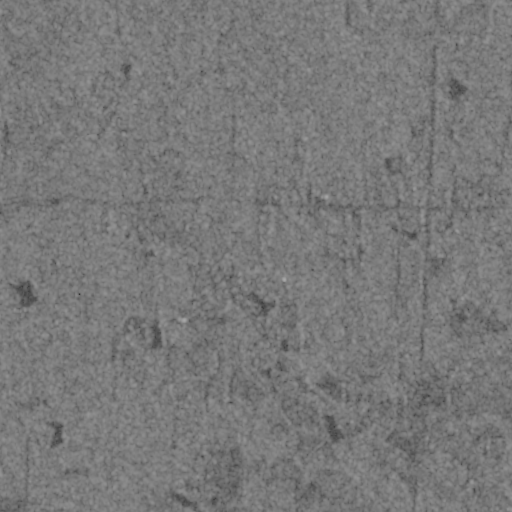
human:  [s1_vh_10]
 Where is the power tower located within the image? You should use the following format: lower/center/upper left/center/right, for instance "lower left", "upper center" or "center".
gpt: The power tower is located in the right of the image.
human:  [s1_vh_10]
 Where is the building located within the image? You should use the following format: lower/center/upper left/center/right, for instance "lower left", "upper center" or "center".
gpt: The building is located in the center right of the image.
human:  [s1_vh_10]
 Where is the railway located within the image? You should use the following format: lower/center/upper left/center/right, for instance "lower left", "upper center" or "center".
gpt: The railway is located in the upper of the image.
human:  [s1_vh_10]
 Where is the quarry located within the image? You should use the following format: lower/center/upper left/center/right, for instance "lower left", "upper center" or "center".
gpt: There is no quarry in the image.

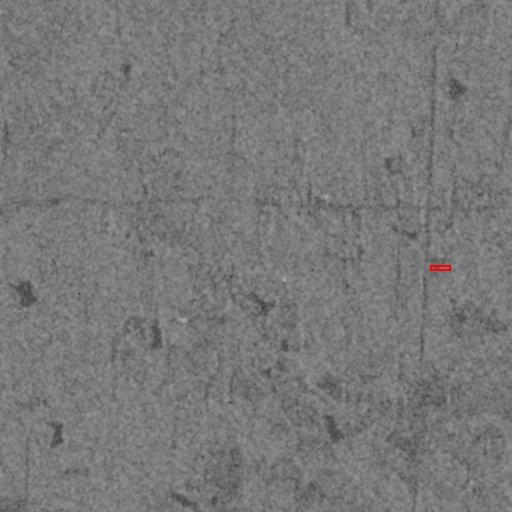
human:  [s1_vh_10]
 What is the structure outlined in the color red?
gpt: The structure outlined in red is a building.
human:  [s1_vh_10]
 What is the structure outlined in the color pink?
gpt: There is no pink outline.